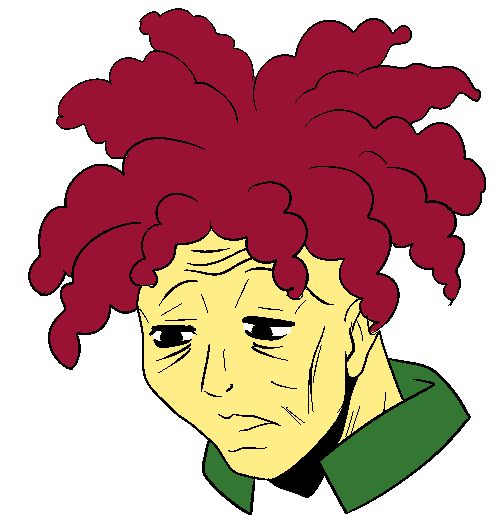
Label: 5_Yes_Honey